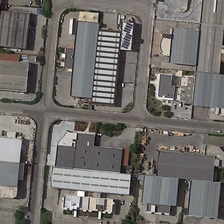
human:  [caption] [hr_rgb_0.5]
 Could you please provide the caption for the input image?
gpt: many fields near the industrial area near the road .

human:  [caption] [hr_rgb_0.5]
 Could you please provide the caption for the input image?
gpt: many buildings are in an industrial area .

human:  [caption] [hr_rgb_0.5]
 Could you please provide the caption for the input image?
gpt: many buildings are in an industrial area .

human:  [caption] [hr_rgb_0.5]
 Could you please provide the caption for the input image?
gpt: the industrial houses in the street are neatly arranged .

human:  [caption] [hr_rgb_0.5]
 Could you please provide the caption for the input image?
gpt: the industrial houses in the street are neatly arranged .